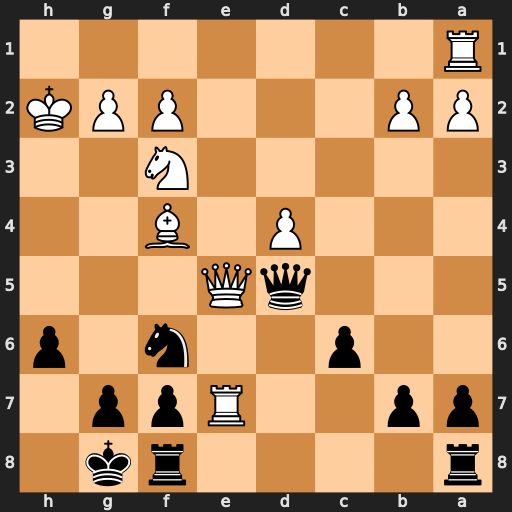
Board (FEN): r4rk1/pp2Rpp1/2p2n1p/3qQ3/3P1B2/5N2/PP3PPK/R7
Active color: b
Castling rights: -
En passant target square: -
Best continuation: Ng4+ Kg1 Nxe5